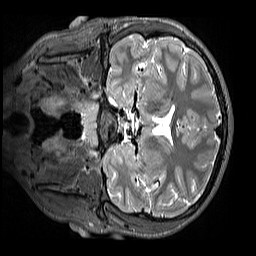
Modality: T2w
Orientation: coronal
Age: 12
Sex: male
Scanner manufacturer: siemens
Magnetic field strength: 3 T
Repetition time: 3.2 s
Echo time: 0.408 s